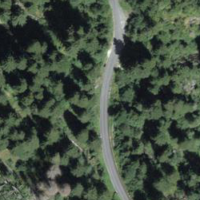
EUNIS habitat code: 43
Species observed at this site:
Geum rivale